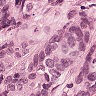
Metastatic tissue present: yes